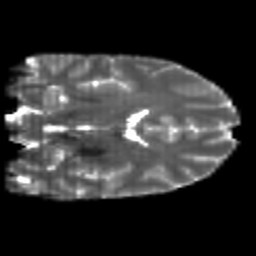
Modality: T2w
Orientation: coronal
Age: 22
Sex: male
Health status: healthy
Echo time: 0.074 s